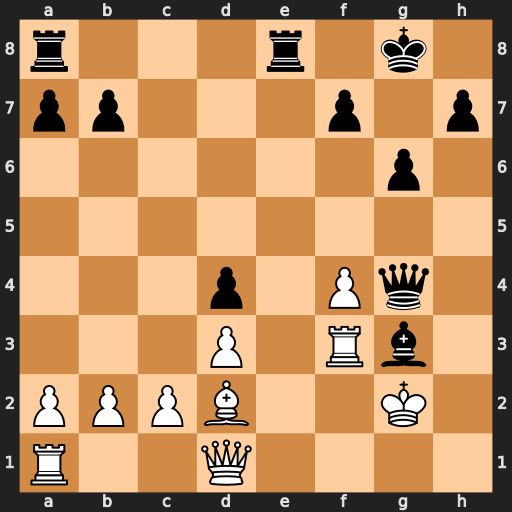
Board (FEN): r3r1k1/pp3p1p/6p1/8/3p1Pq1/3P1Rb1/PPPB2K1/R2Q4
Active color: w
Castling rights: -
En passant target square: -
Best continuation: Rxg3 Re2+ Kf1 Qxg3 Qxe2